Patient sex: F
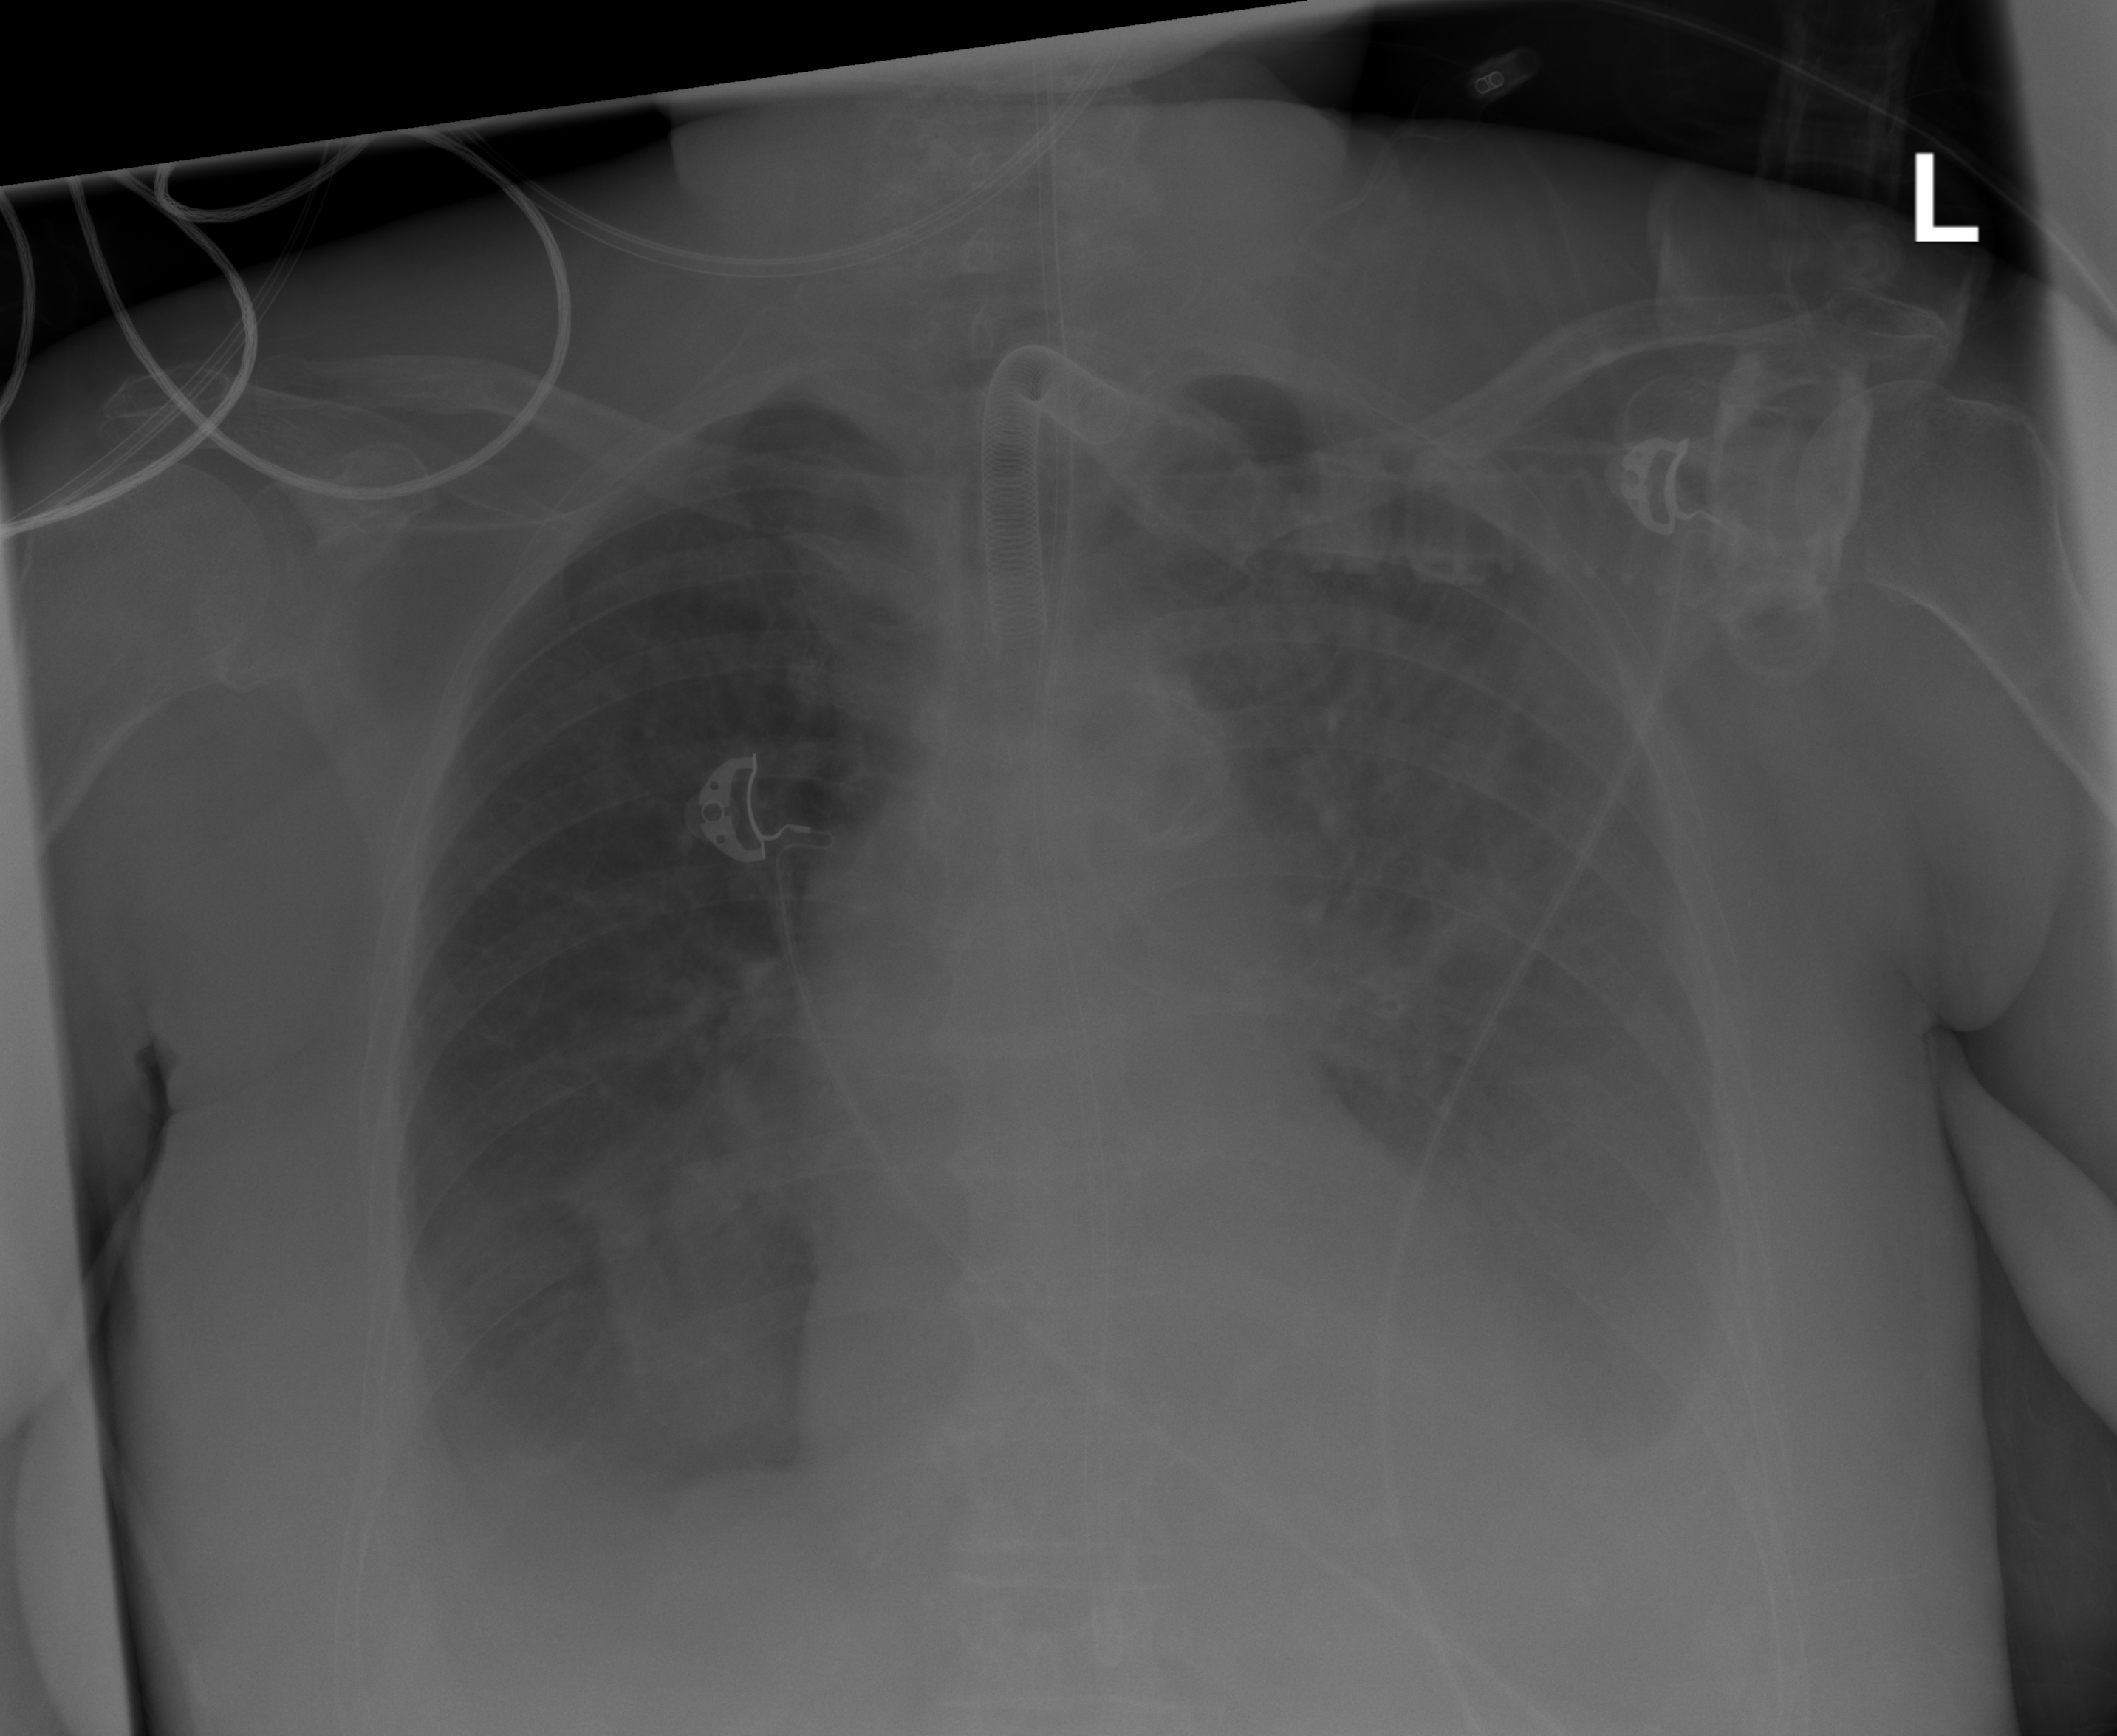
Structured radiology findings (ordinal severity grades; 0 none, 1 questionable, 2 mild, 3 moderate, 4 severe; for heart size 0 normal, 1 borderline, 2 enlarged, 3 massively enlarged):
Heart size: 2
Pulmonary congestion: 2
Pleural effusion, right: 2
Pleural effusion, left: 3
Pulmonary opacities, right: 0
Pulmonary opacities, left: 0
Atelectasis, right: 0
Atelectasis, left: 2